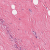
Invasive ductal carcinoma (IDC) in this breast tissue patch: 0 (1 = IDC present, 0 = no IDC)